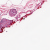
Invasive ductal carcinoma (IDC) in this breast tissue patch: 0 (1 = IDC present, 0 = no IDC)